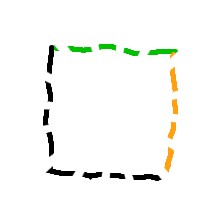
Shape: square